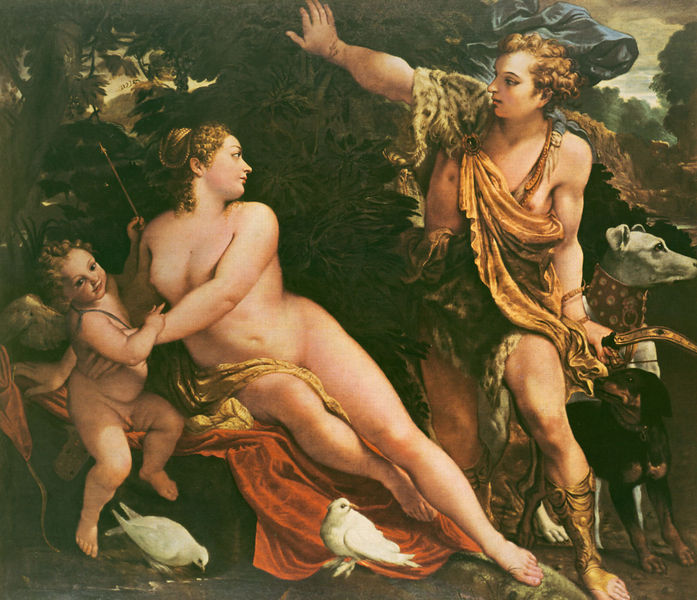
Titel: Adonis findet Venus
Künstler: Annibale Carracci
Institution: Wien, Kunsthistorisches Museum
Schlagwörter: akt, baum, blau, blätter, flügel, gemälde, laub, mann, nackt, umhang, bäume, grün, braun, frau, paris, hund, hunde, rot, schleier, tuch, blond, jung, barock, taube, vögel, büsche, gold, decke, kind, paar, pflanzen, locken, wald, engel, putte, brüste, liebe, bogen, zwei, fels, baby, wehen, tauben, mythologie, jagd, jüngling, amor, mars, pfeil, armor, gemalde, outte